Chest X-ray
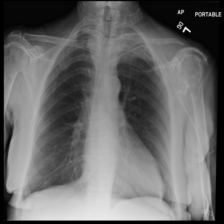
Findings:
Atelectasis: negative
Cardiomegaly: negative
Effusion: negative
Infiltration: negative
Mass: negative
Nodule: negative
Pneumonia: negative
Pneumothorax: negative
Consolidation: negative
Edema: negative
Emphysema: negative
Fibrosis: negative
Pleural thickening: negative
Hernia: negative